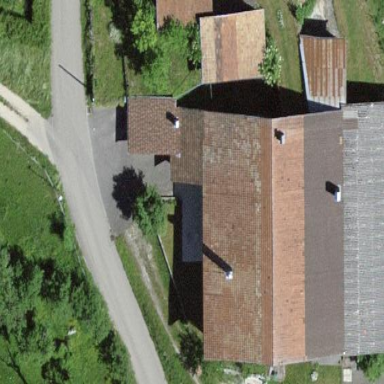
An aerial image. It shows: Farm building.